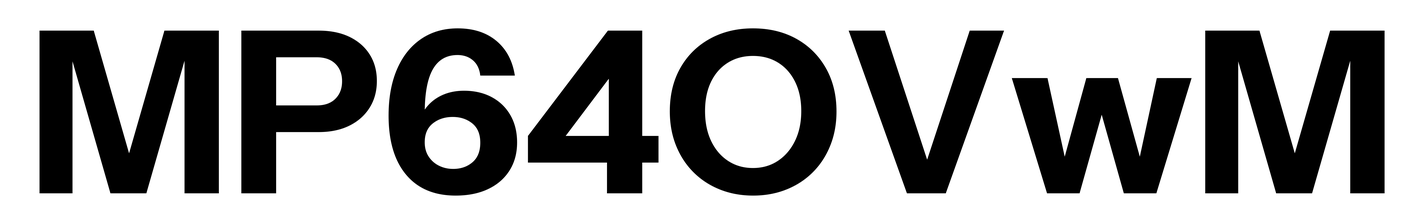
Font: InstrumentSans_Bold